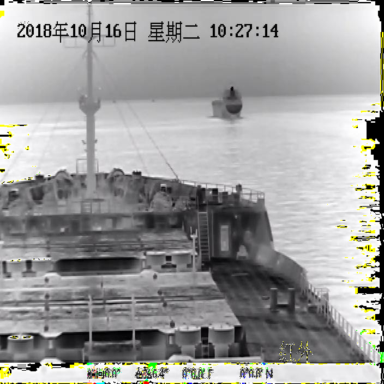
There is a liner in the infrared image.